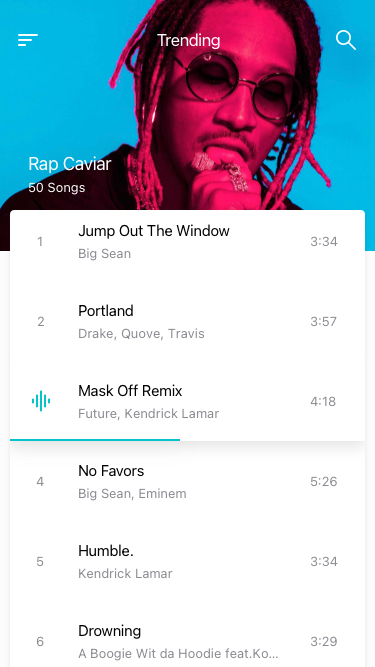
Text in this UI design:
50 Songs
Rap Caviar
Trending
A Boogie Wit da Hoodie feat.Ko…
Drowning
6
3:29
Kendrick Lamar
Humble.
5
3:34
Big Sean, Eminem
No Favors
4
5:26
Future, Kendrick Lamar
Mask Off Remix
4:18
Drake, Quove, Travis
Portland
2
3:57
Big Sean
Jump Out The Window
1
3:34